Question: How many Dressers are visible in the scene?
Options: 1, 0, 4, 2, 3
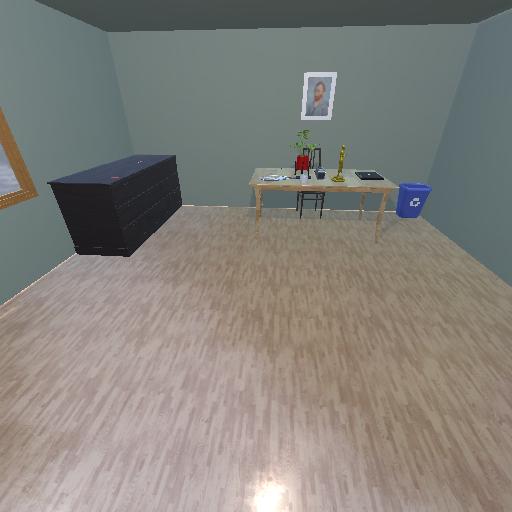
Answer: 1